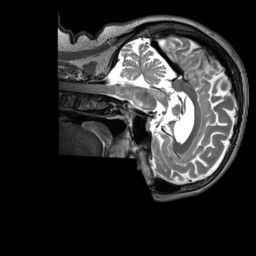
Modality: T2w
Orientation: sagittal
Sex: female
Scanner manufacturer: siemens
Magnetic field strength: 3 T
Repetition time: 3.2 s
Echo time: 0.409 s